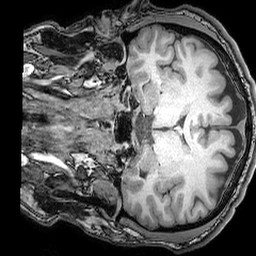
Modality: T1w
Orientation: coronal
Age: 35
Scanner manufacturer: philips
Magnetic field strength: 3 T
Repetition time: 0.007 s
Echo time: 0.003501 s